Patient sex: M
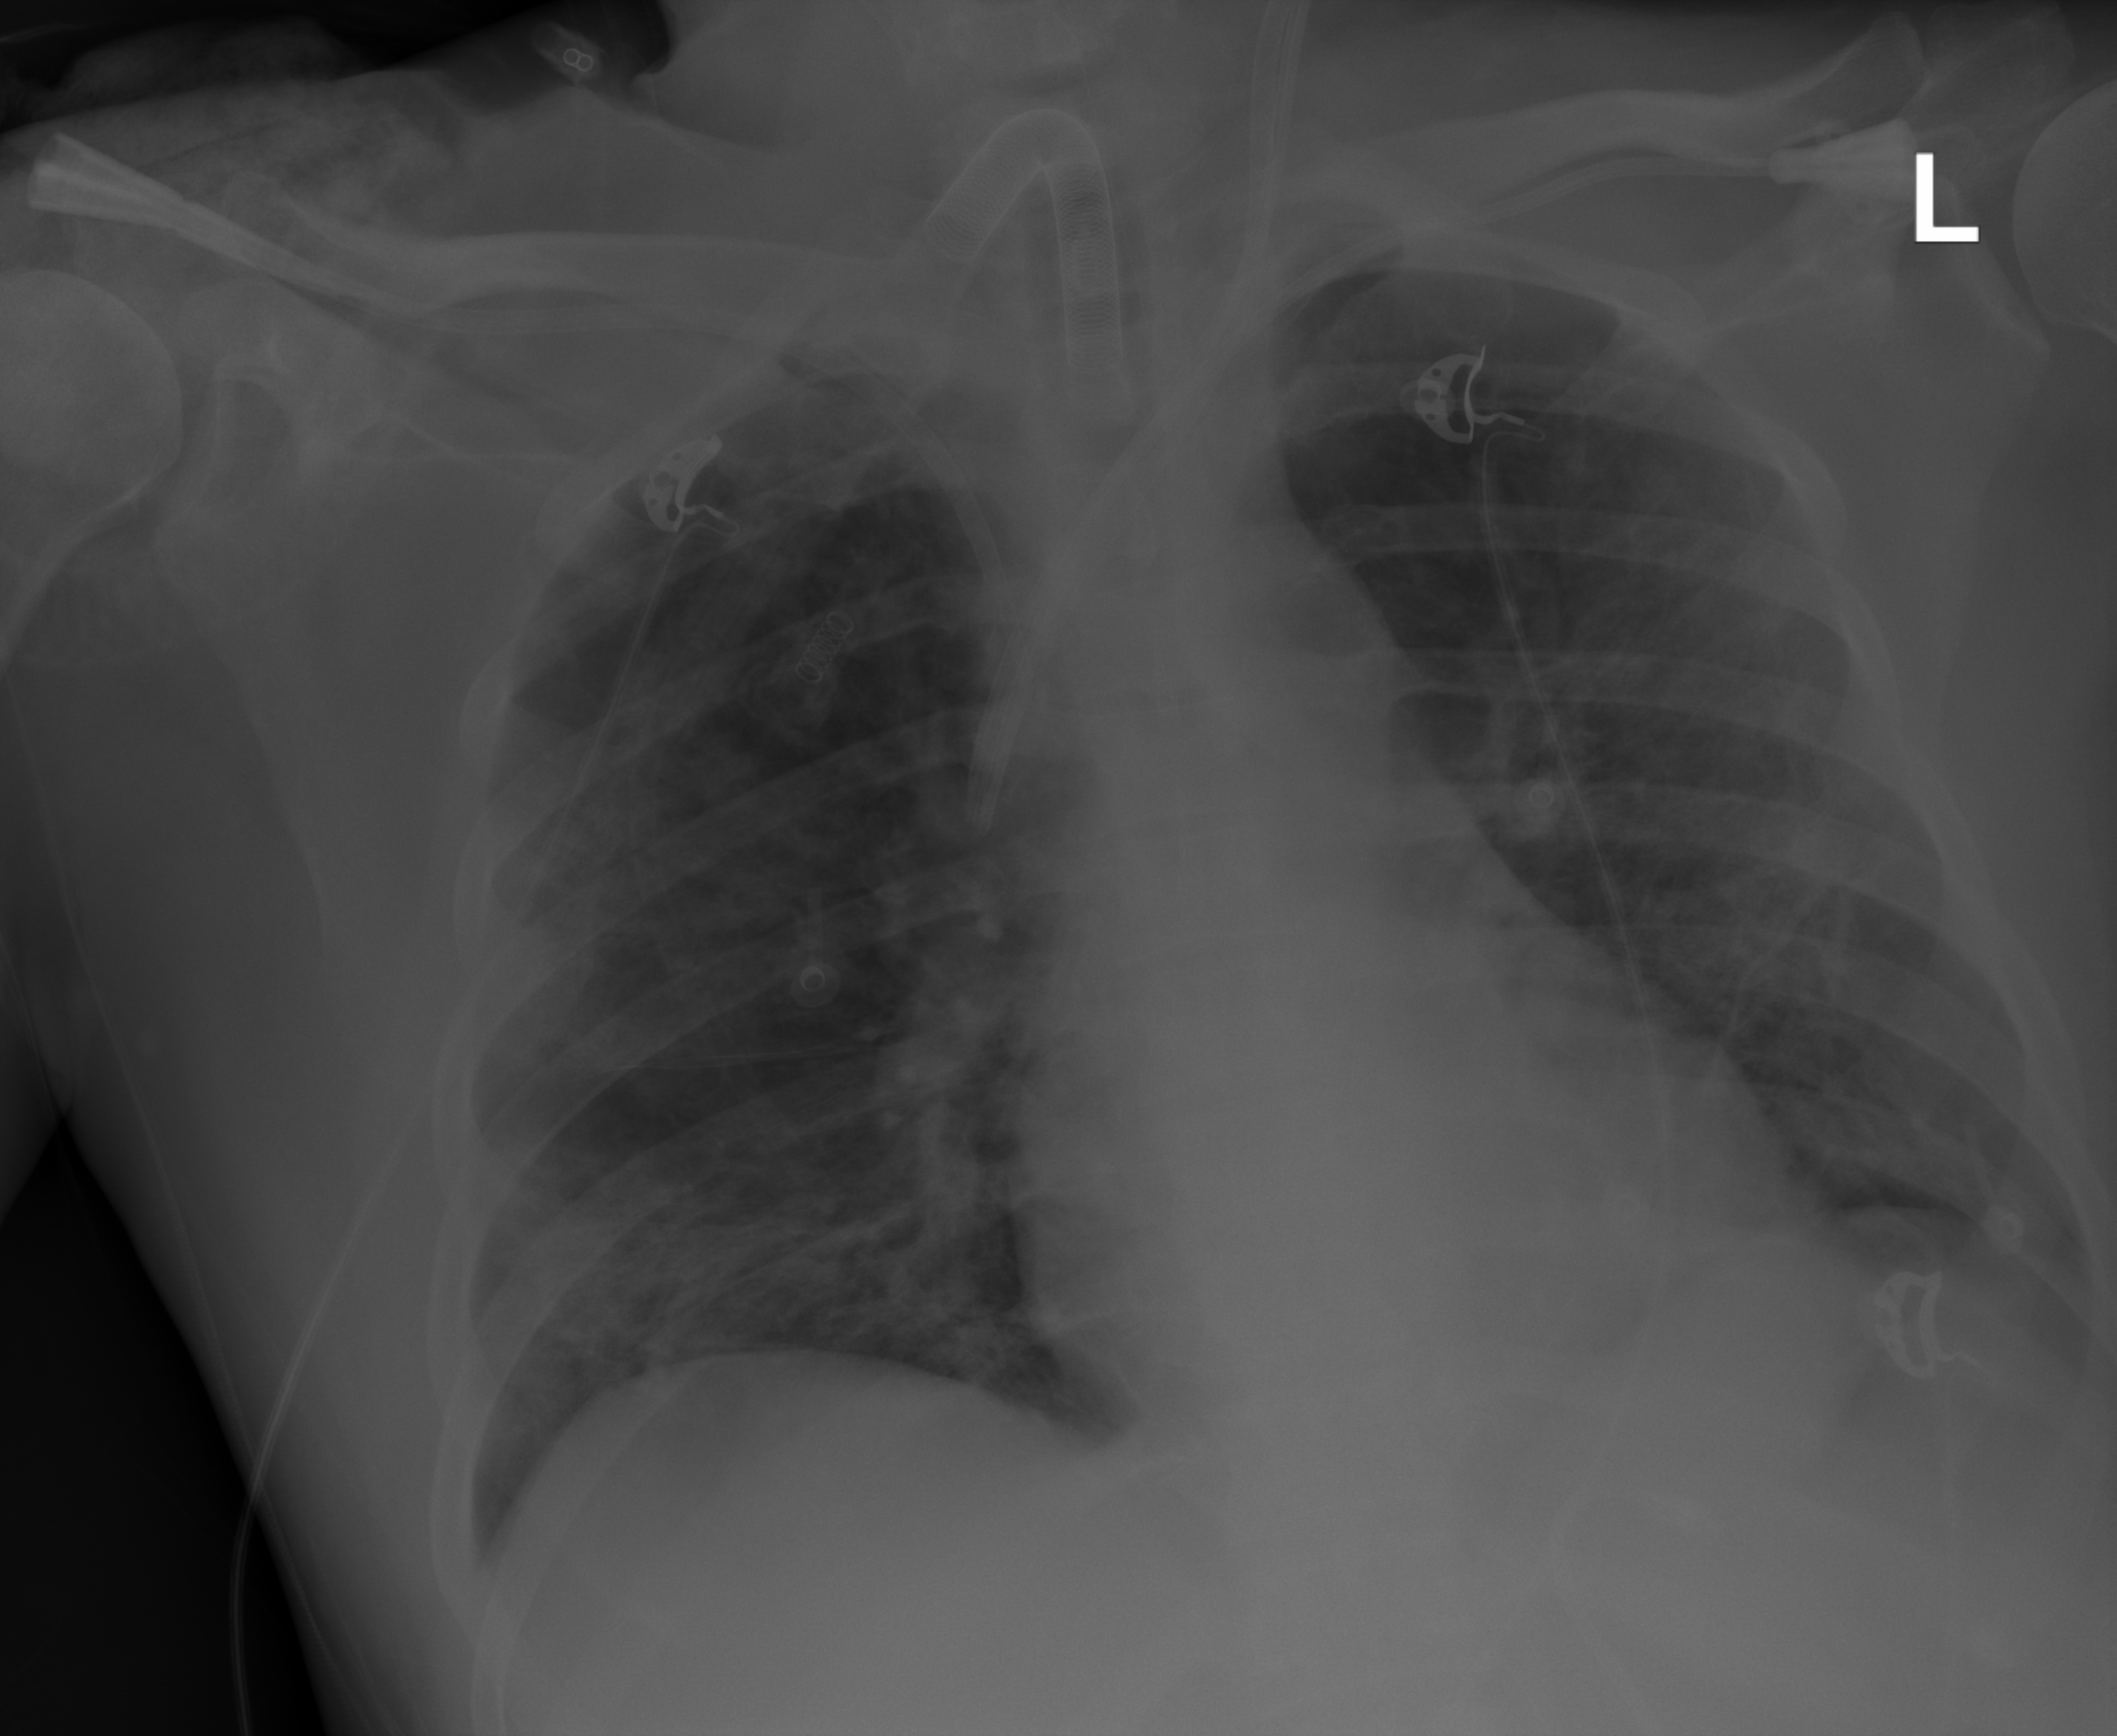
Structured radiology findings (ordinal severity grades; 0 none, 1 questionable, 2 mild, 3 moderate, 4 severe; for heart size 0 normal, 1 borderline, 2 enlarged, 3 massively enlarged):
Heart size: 0
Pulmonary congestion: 0
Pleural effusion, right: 0
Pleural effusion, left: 0
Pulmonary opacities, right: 2
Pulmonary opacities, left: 2
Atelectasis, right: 2
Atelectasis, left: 2